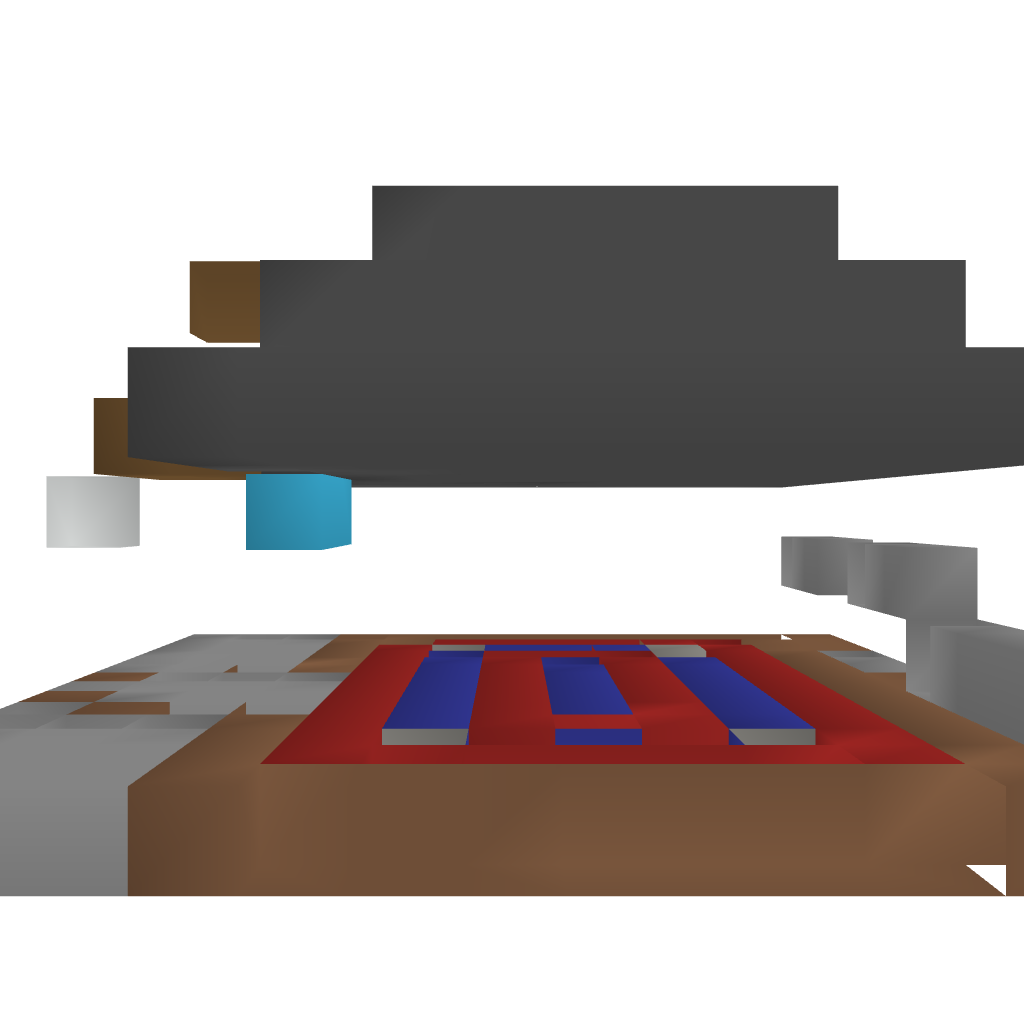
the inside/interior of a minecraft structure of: Kleine Hütte